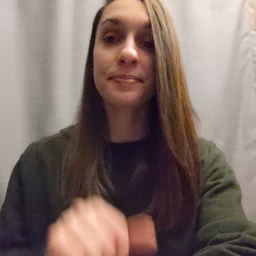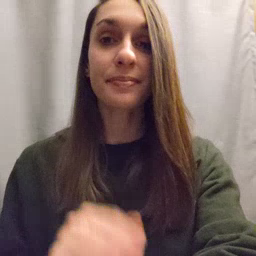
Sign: elephant